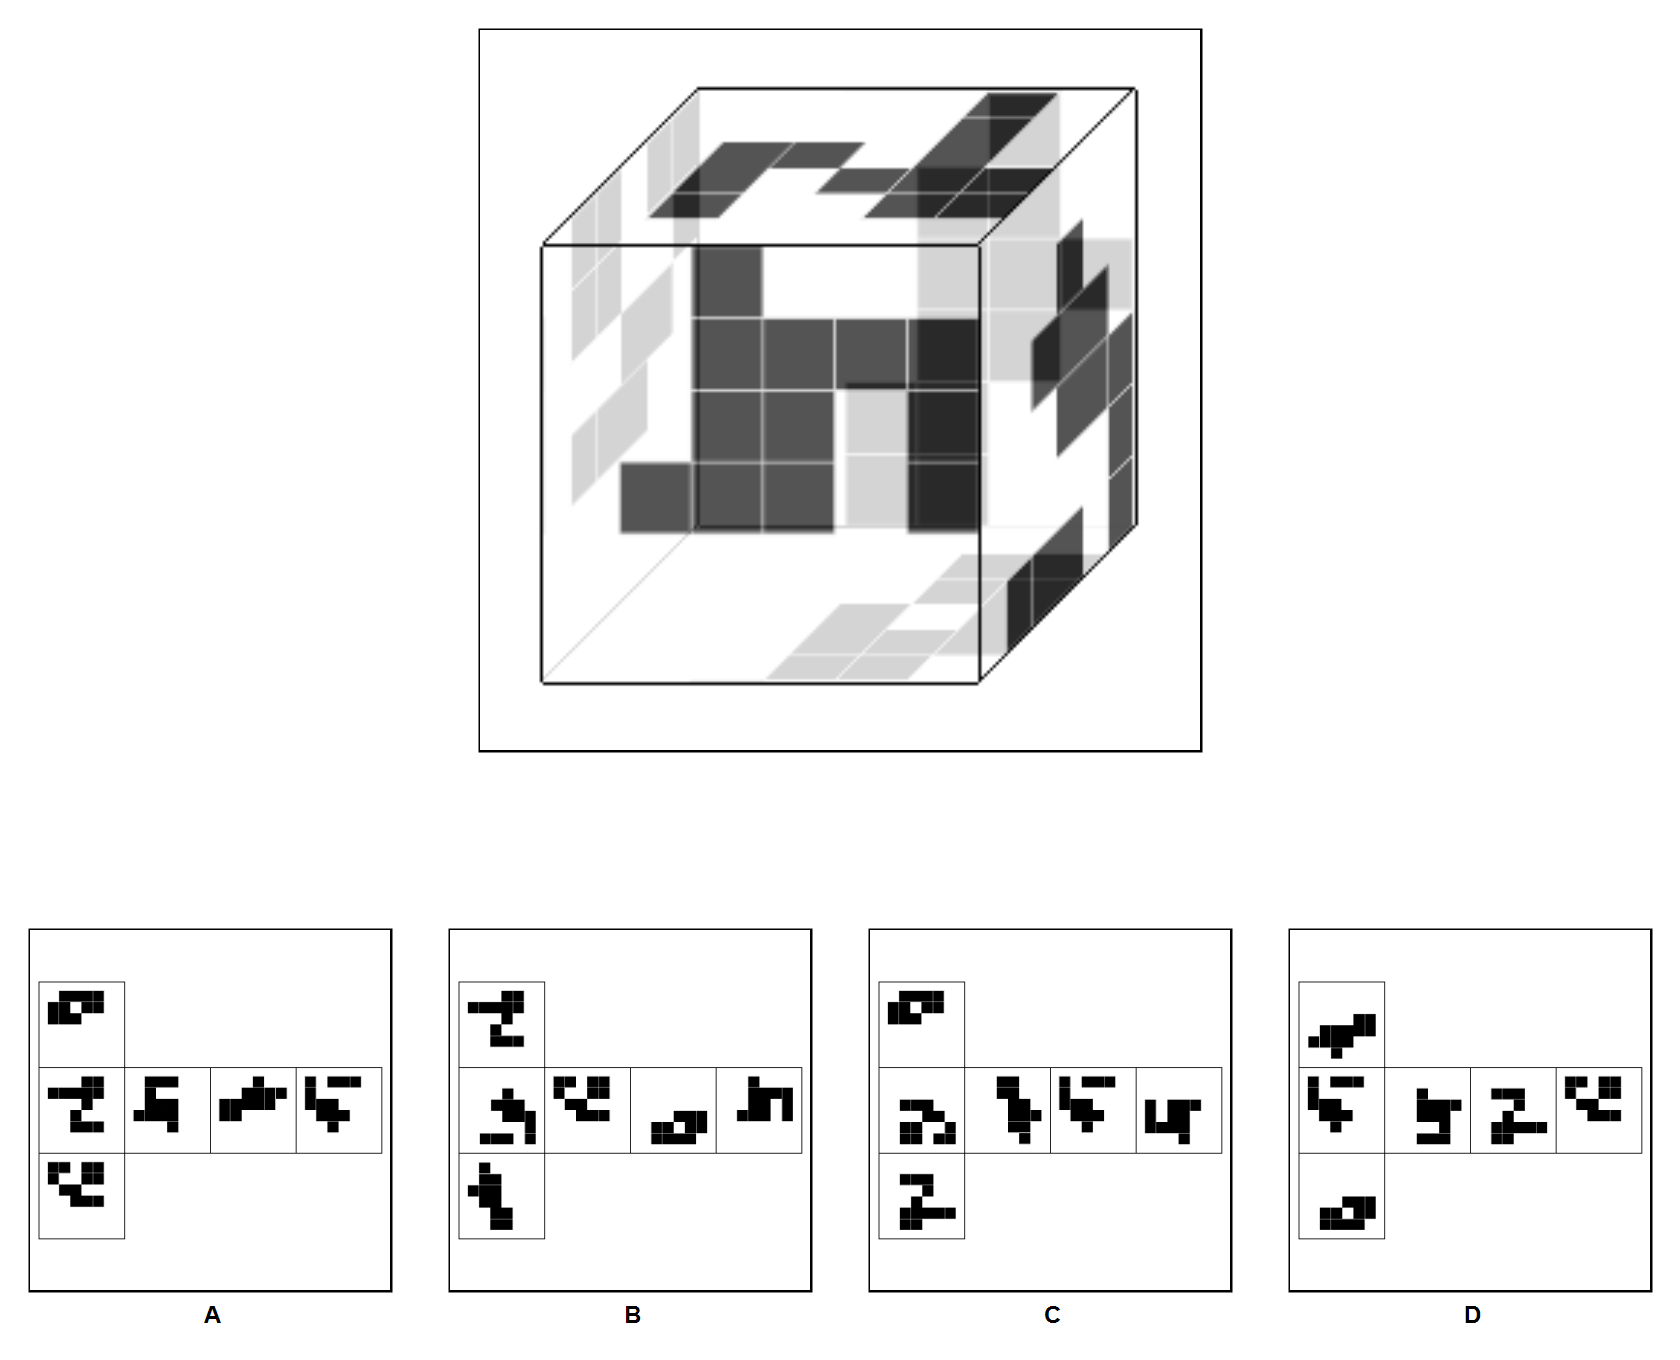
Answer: C